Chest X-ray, AP view. Patient: 36 years old, sex M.
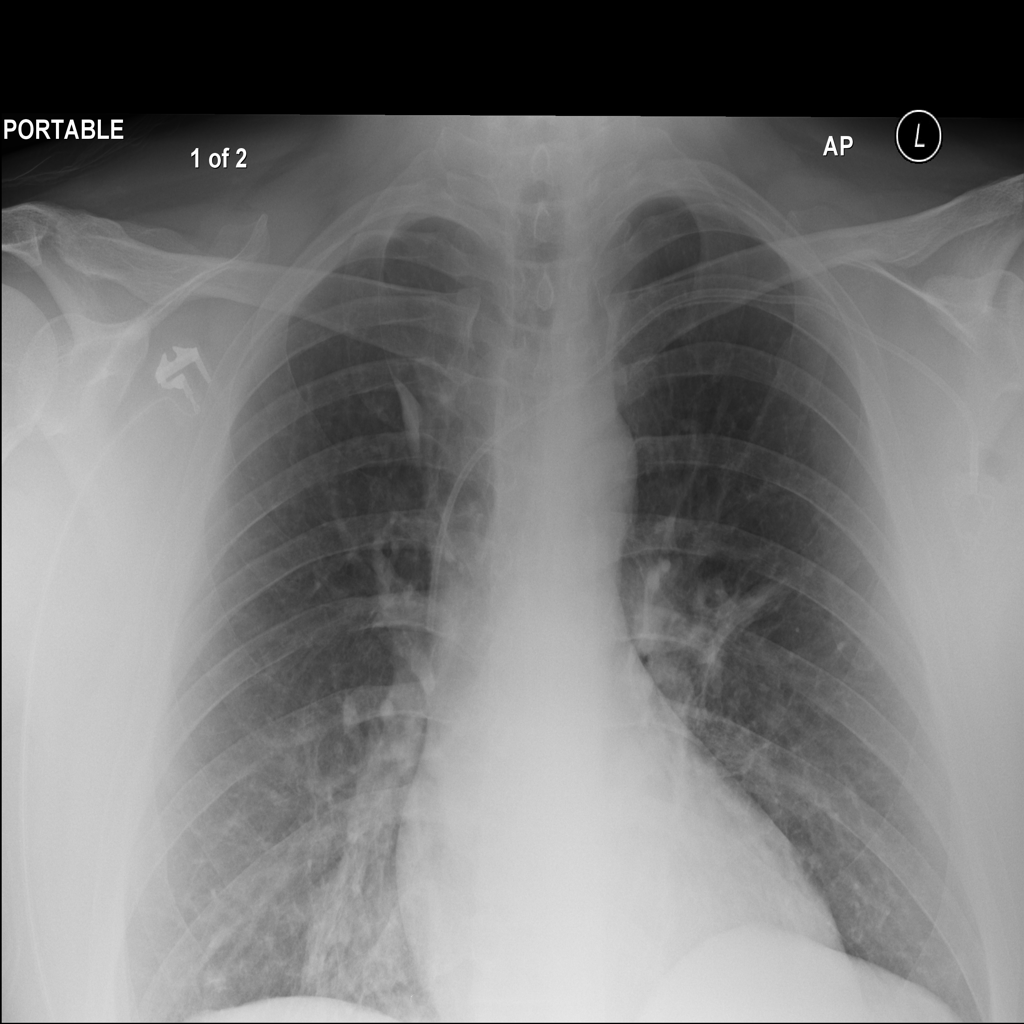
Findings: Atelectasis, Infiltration